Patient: sex F, age 53
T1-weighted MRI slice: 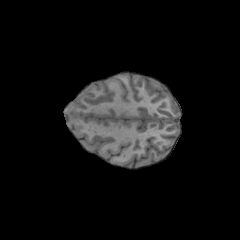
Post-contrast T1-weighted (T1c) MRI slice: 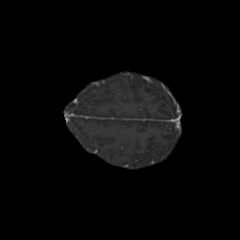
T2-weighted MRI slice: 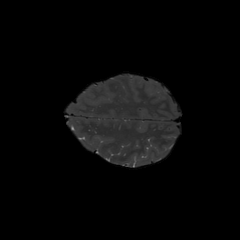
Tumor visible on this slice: no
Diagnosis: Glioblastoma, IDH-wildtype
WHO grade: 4